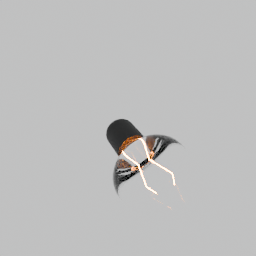
Label: lighting